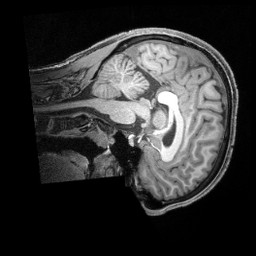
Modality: T1w
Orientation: sagittal
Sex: male
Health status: ill
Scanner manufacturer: siemens
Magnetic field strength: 3 T
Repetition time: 2.4 s
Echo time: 0.00201 s